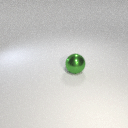
large green metal sphere